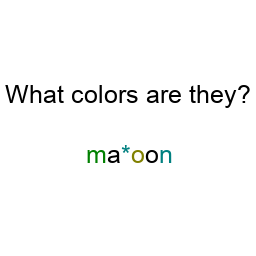
Color: green, black, teal, olive, black, teal
Color name shown: maroon
Background color: white
Question text color: black